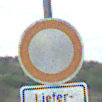
Verkehrszeichen: VerbotFahrzeugeAllerArt
Zusatzzeichen unten: BesondereFahrzeugeUndTransportgueter5
Umgebung: Outdoor, Nature
Tageszeit: MorningAfternoon
Wetter: PartlyCloudy
Licht: Natural
Jahreszeit: NotSpecified
Kontrast: LowContrast